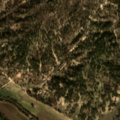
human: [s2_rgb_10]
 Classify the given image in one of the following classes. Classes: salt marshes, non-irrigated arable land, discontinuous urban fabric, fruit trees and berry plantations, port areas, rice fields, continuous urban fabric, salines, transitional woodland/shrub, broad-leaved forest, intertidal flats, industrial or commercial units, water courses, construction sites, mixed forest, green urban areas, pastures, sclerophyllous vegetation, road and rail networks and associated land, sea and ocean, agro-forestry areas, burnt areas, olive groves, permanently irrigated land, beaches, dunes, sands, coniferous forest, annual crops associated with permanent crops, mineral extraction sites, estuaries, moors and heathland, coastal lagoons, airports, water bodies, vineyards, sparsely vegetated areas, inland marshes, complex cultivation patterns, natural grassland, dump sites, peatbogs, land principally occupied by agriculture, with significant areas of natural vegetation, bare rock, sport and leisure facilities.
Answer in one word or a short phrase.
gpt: permanently irrigated land, rice fields, agro-forestry areas, broad-leaved forest, mixed forest